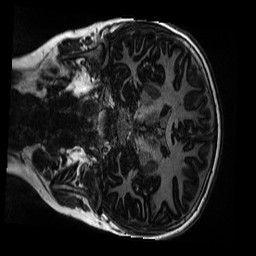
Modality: MP2RAGE
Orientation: coronal
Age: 9
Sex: male
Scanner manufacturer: siemens
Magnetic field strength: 3 T
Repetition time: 4 s
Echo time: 0.00303 s